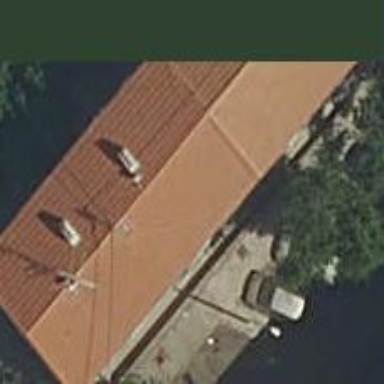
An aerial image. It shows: Hipped roof apartment building.